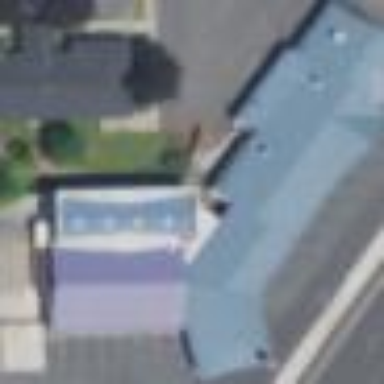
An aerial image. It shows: Building with furniture shop.